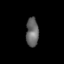
Tissue: lung
Cell type: Endothelial cells
Senescence score: 0.184
Nuclear area (px): 353
Mean DAPI intensity: 103.405